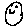
Label: smiley face